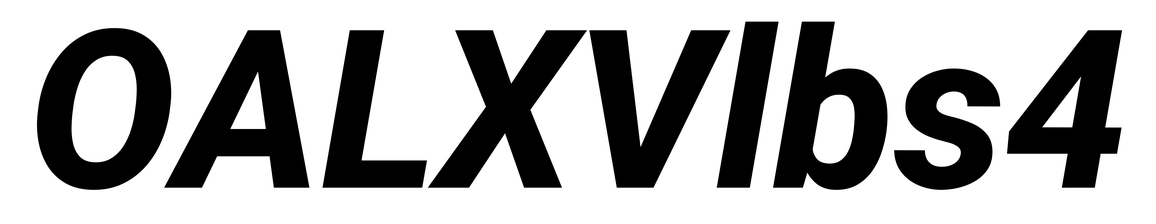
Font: Roboto-Italic_ExtraBold_Italic